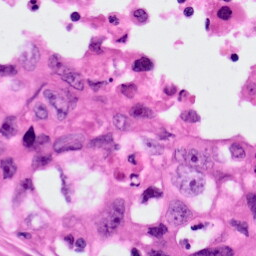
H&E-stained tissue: Lung